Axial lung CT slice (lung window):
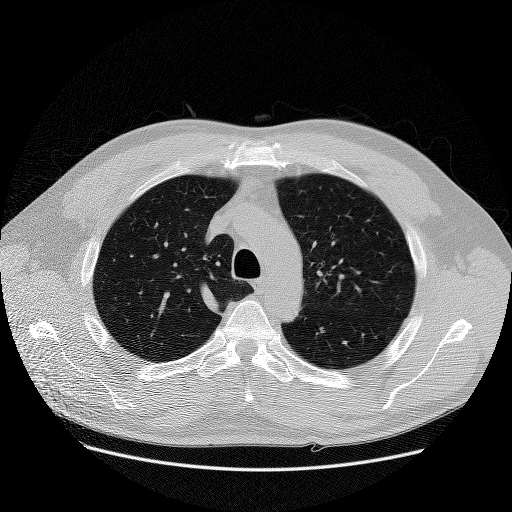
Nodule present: no